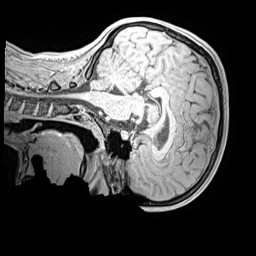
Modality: MP2RAGE
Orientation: sagittal
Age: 13
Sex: female
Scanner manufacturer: siemens
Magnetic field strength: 3 T
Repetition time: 4 s
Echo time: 0.00299 s